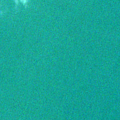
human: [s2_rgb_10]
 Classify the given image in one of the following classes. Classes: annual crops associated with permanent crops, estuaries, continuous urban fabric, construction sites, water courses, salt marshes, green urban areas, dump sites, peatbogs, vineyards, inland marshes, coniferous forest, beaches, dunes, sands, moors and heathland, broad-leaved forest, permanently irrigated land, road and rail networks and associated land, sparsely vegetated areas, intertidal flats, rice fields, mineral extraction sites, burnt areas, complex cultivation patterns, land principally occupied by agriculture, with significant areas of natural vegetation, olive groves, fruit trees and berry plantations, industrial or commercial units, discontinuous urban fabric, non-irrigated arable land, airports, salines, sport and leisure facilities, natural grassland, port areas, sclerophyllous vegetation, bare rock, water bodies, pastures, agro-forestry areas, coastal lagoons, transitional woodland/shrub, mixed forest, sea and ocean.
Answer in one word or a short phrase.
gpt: sea and ocean